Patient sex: M
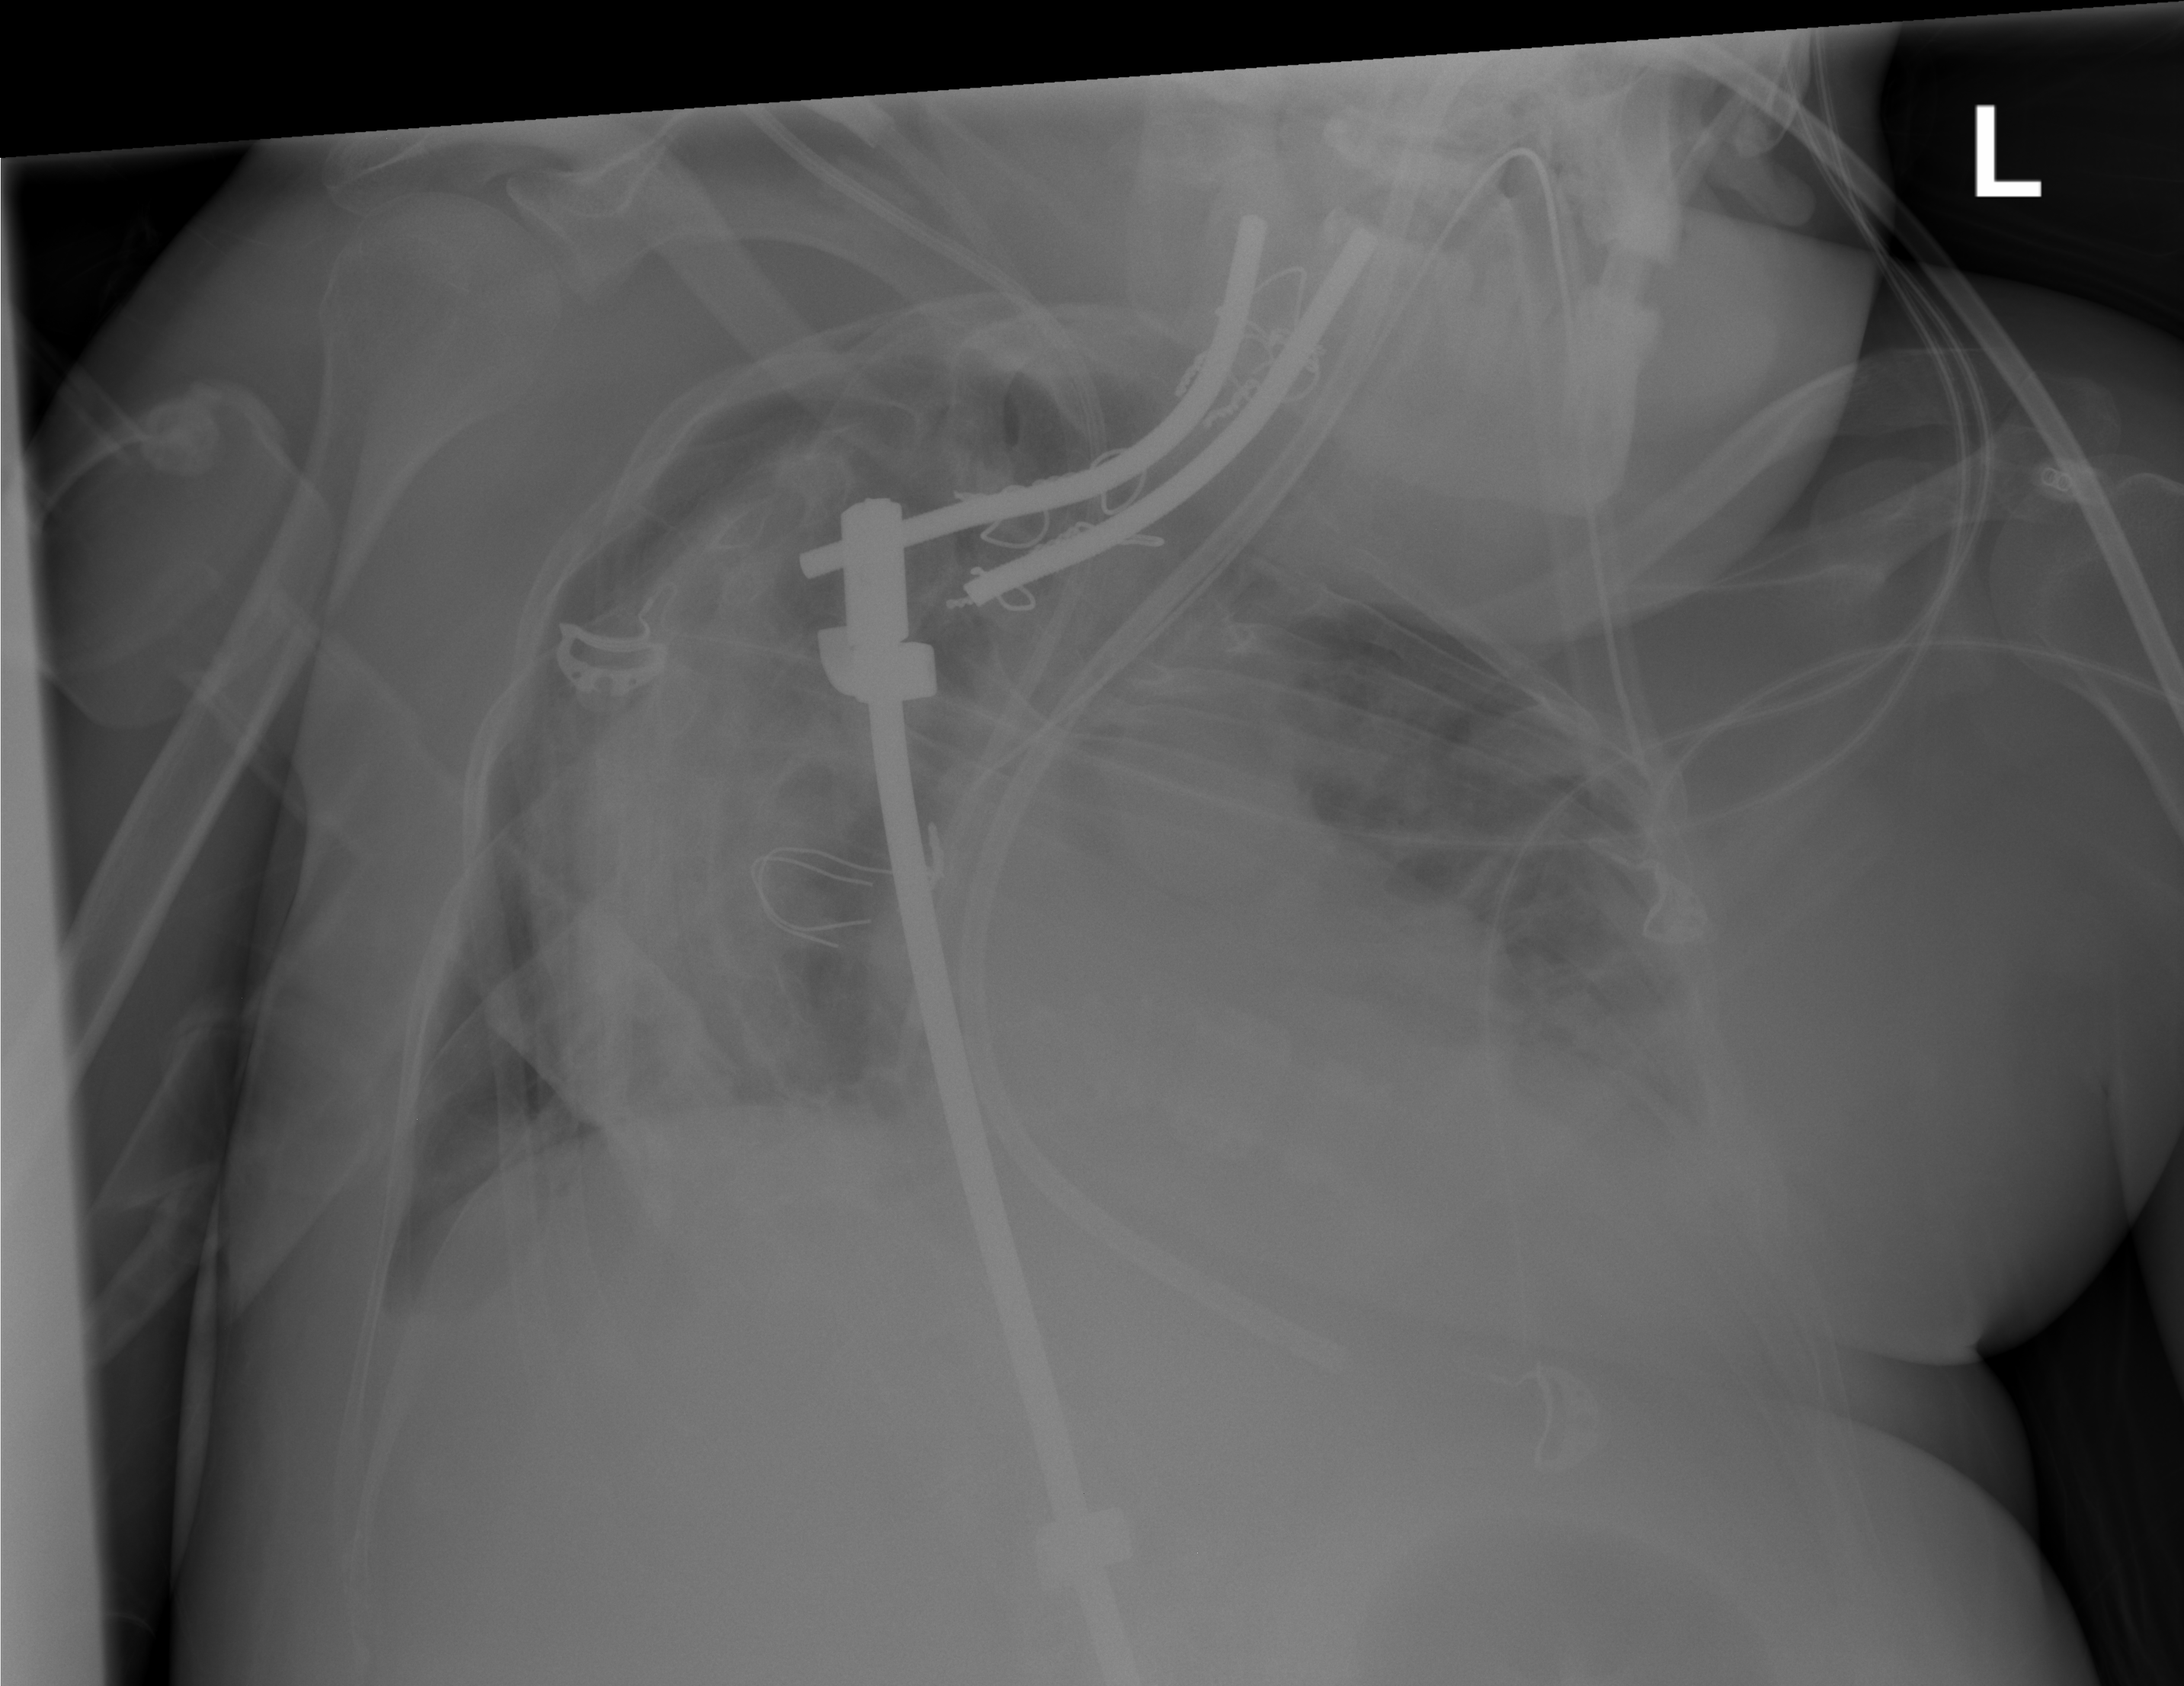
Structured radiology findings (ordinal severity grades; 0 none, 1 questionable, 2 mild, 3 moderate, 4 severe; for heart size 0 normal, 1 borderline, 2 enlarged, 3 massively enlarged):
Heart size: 0
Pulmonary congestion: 0
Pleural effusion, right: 1
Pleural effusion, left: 2
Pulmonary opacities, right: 1
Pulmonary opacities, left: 2
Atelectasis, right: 2
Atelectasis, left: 2